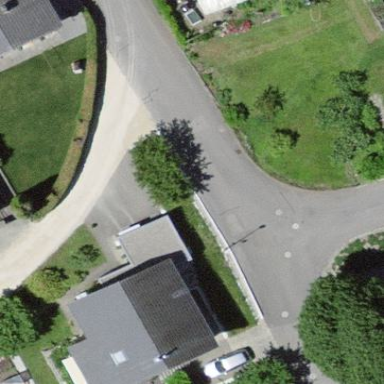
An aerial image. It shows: Residential building.